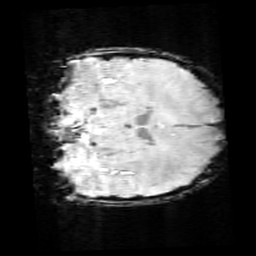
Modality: SWI
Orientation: coronal
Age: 10
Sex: female
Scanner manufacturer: siemens
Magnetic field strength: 3 T
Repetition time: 0.027 s
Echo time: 0.02 s